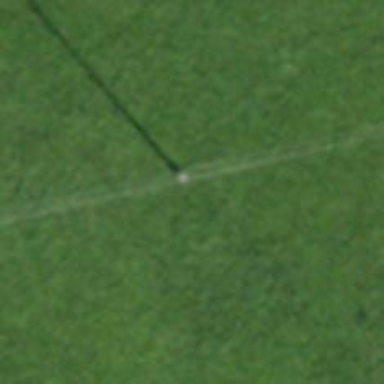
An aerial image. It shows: Minor power line.